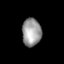
Tissue: skin
Cell type: Epithelial cells
Senescence score: 0.9299
Nuclear area (px): 522
Mean DAPI intensity: 154.034